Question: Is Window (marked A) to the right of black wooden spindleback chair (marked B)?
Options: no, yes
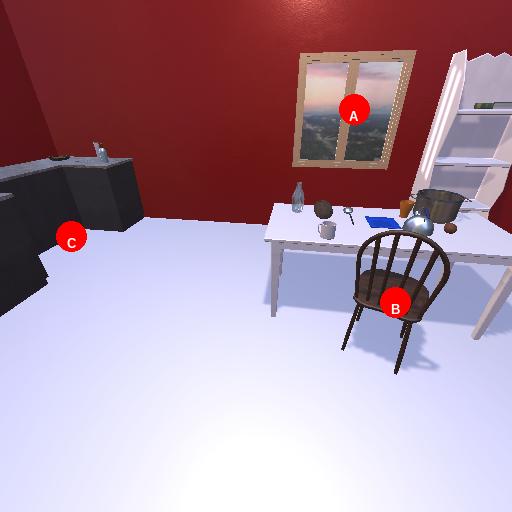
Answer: no